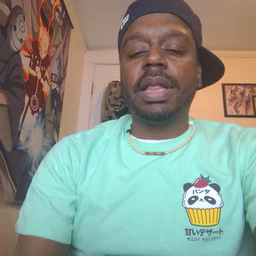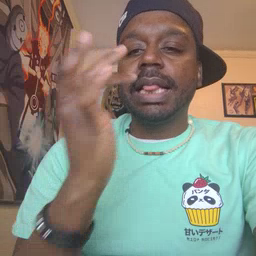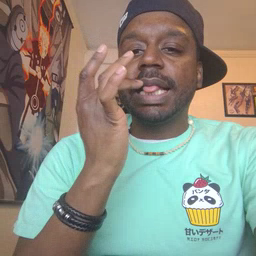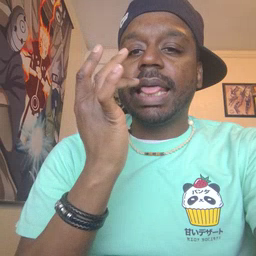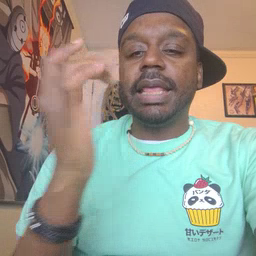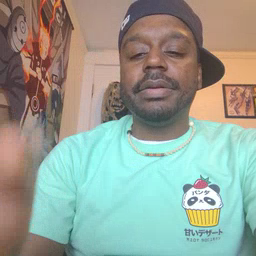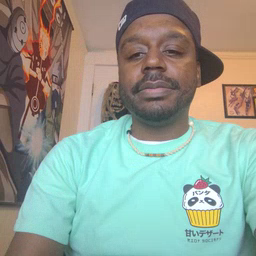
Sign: taste